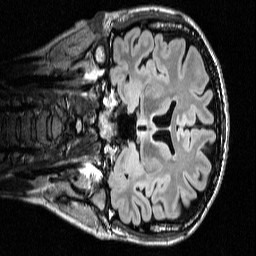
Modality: FLAIR
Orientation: coronal
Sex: female
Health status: ill
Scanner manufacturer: siemens
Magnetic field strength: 3 T
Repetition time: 7 s
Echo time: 0.372 s